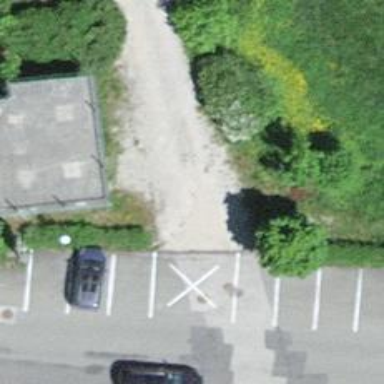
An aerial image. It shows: Fine gravel service road.